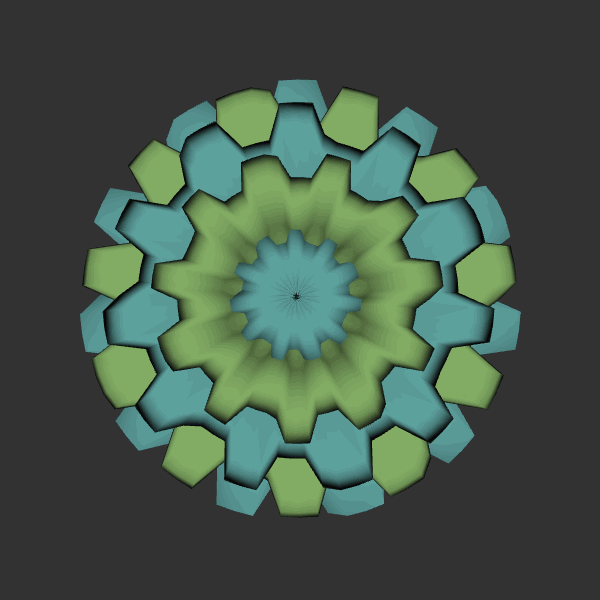
Background: dark